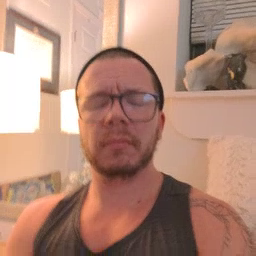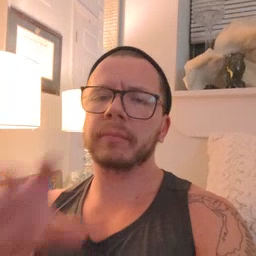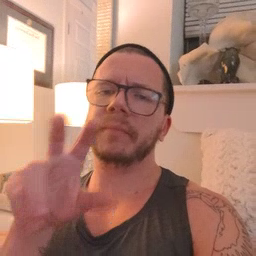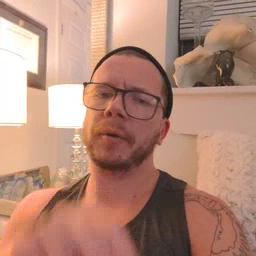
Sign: no